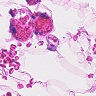
Metastatic tissue present: no